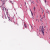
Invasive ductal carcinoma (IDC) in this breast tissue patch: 0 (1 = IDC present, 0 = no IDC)